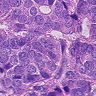
Metastatic tissue present: yes